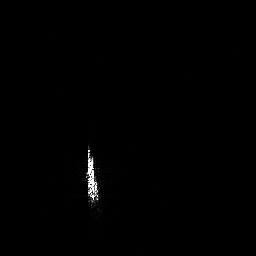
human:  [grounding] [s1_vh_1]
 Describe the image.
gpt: In the satellite image, there is  <ref>1 medium ship </ref> <box>[[32, 55, 39, 82, 0]]</box> located at center.